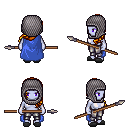
a pixel art fantasy rpg character, female body template, dark elf, purple skin, blue cape, metal pants, dark blonde left-swept hairstyle, chain hood, gray slippers, spear, four views (front, back, left, right), 2x2 character sprite sheet, small pixel art, hard edges, no anti-aliasing